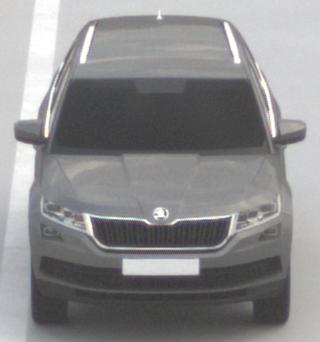
Make: Skoda
Model: Kodiaq 1.4 TSI
Detailed model: Kodiaq
Model produced from: 2017/03
Model produced until: 2018/05
Doors: 5
Color: gray
Road condition: dry road
Daytime: midday
Contrast: low contrast